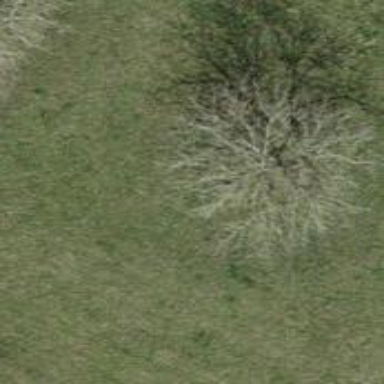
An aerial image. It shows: Mixed deciduous tree with variety of leaves.